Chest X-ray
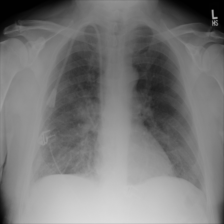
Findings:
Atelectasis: negative
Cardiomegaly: negative
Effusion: negative
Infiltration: positive
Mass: negative
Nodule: negative
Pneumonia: negative
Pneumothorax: negative
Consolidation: negative
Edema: positive
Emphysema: negative
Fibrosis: negative
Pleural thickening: negative
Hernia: negative